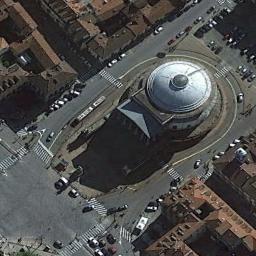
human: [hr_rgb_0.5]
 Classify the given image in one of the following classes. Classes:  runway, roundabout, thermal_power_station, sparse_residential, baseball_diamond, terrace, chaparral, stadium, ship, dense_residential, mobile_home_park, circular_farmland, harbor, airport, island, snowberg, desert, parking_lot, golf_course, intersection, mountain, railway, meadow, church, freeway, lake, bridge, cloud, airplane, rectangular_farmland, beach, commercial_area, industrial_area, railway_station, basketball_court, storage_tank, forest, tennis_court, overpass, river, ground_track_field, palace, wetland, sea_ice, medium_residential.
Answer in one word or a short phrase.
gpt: church